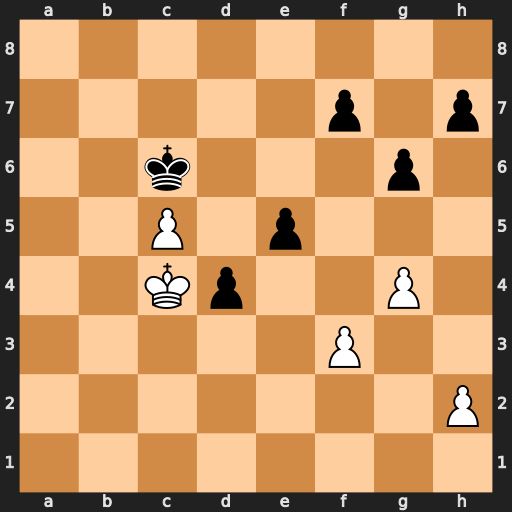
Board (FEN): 8/5p1p/2k3p1/2P1p3/2Kp2P1/5P2/7P/8
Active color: w
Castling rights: -
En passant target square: -
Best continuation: g5